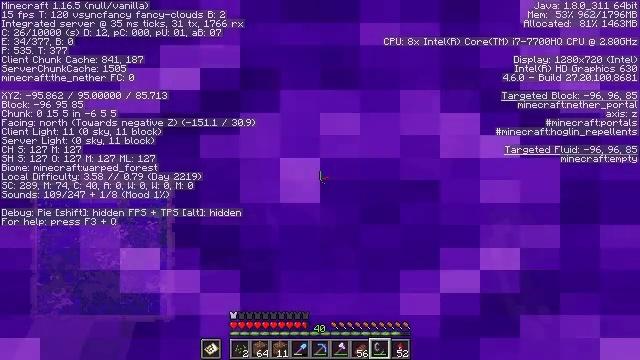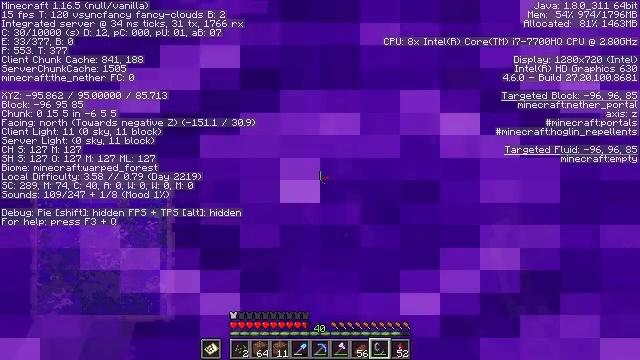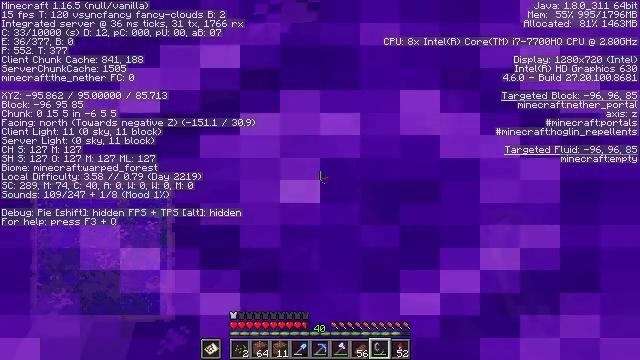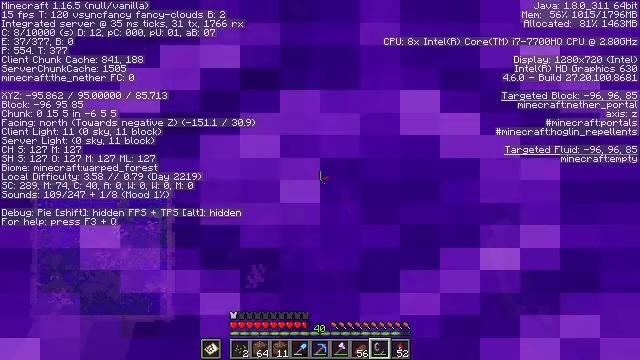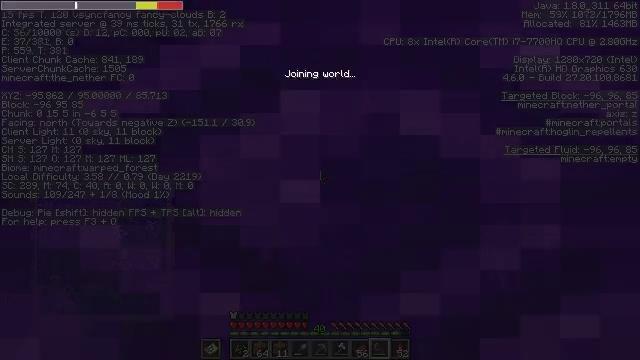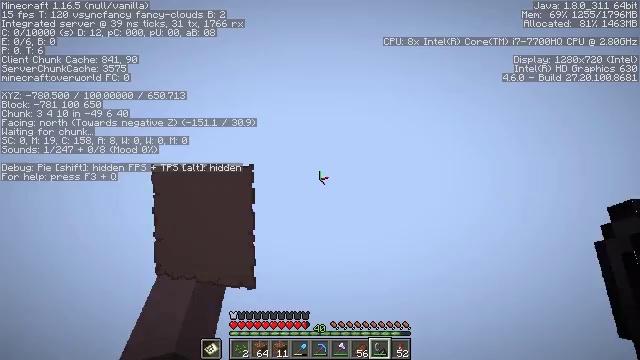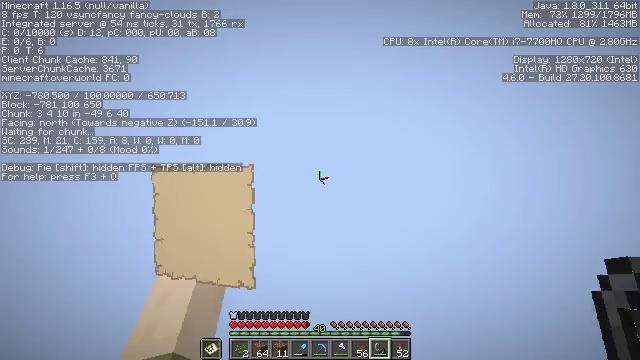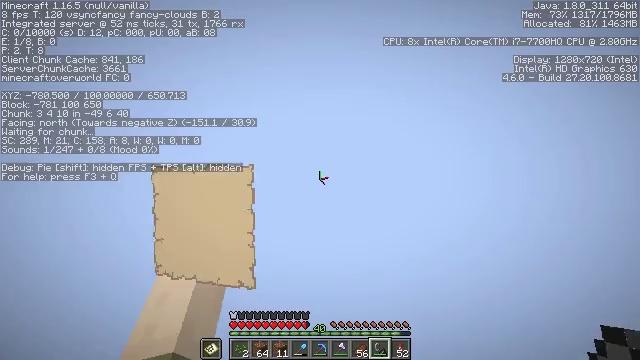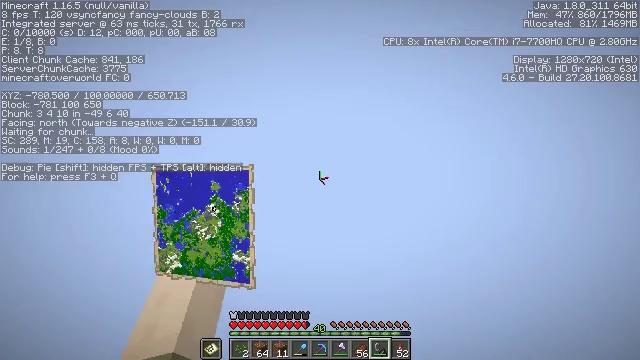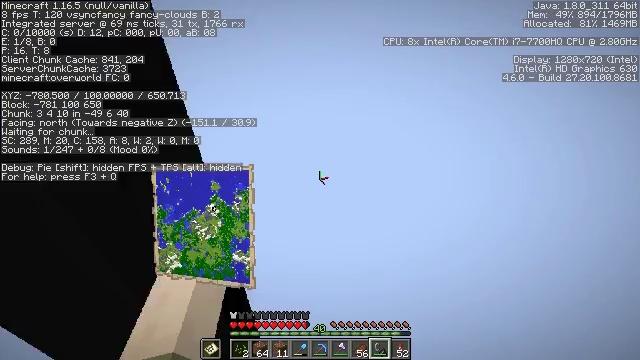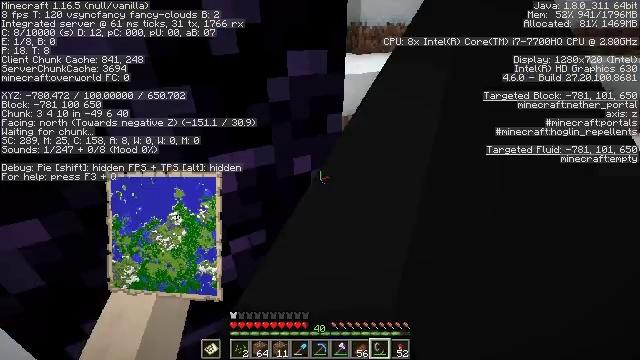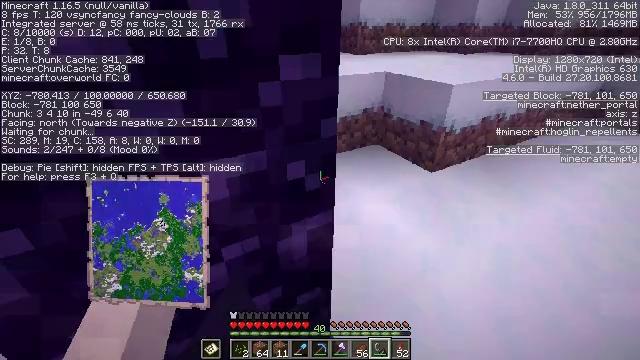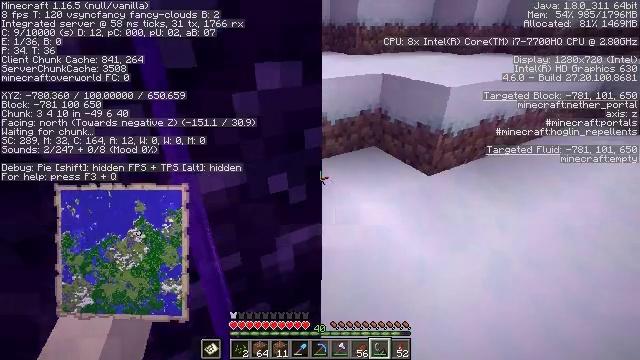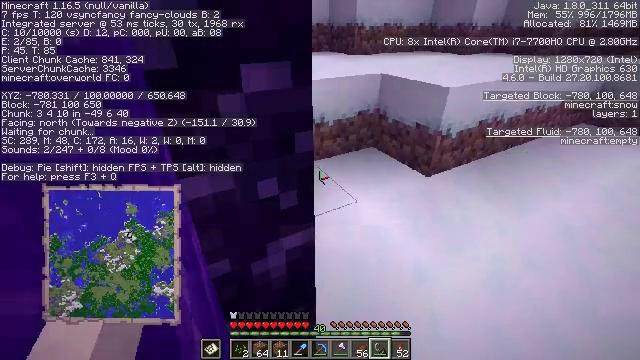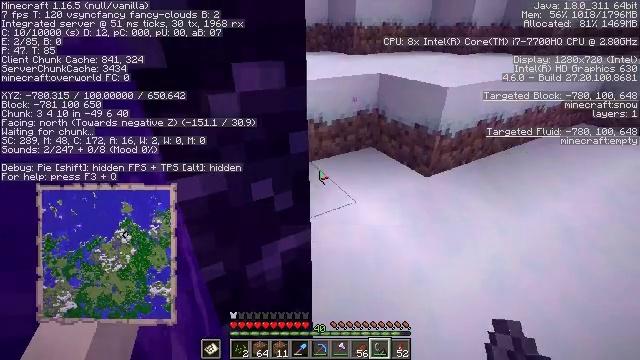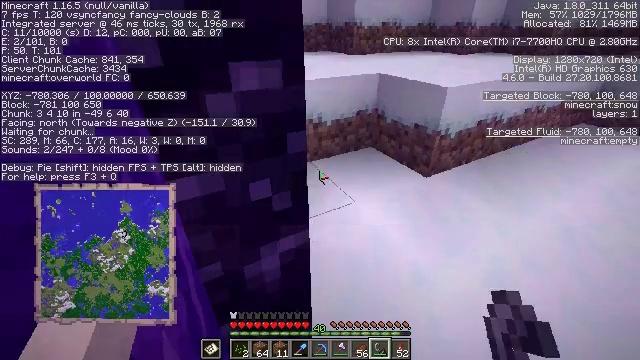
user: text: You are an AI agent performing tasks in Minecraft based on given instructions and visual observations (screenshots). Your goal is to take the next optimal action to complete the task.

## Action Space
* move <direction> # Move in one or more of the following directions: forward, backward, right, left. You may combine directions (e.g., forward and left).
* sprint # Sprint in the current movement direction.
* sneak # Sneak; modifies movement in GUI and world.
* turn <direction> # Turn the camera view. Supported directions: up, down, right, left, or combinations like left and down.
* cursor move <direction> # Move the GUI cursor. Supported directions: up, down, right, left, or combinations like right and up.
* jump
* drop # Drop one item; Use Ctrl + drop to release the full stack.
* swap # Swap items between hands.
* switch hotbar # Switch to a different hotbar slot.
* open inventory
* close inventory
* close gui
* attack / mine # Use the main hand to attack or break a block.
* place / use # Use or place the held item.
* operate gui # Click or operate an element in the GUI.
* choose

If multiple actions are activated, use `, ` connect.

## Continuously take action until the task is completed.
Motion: motion action
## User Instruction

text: Combat the magma cube.
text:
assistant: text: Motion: no_op
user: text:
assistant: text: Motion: no_op
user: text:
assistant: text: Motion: no_op
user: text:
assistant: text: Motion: no_op
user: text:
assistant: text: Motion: no_op
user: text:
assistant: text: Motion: no_op
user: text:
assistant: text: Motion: no_op
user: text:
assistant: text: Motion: no_op
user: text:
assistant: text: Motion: no_op
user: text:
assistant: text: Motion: no_op
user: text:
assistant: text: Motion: no_op
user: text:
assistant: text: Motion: no_op
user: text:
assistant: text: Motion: no_op
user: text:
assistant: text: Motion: no_op
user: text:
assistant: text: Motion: no_op
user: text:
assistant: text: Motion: no_op
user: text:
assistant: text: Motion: no_op
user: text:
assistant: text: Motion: turn right
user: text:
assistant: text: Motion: turn right
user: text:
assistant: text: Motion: move forward, turn right
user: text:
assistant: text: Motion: move forward and move right, turn right and up
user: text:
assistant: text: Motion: move forward and move right
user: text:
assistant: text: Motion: move forward and move right
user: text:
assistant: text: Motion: move forward and move right, turn left and up
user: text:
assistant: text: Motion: move forward and move right, turn left
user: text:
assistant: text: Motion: move forward and move right, turn left
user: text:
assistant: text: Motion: move forward and move right, turn left and up
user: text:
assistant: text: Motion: move forward and move right, turn left and up
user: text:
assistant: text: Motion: move forward and move right, turn left and up
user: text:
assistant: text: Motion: move right, turn left and up